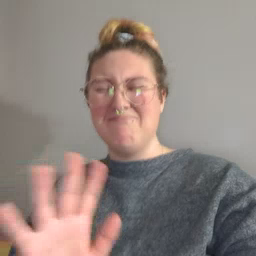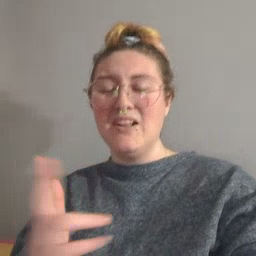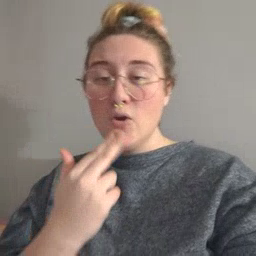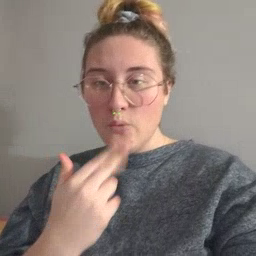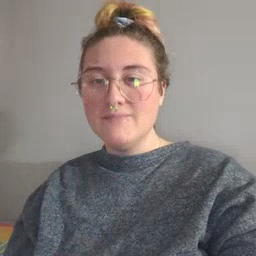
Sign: cute